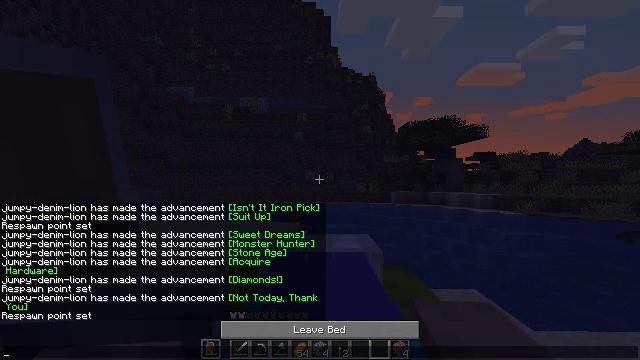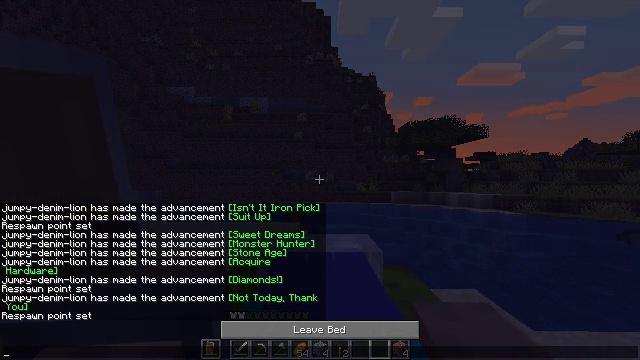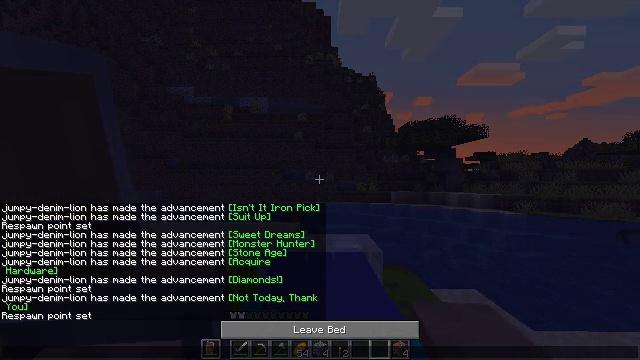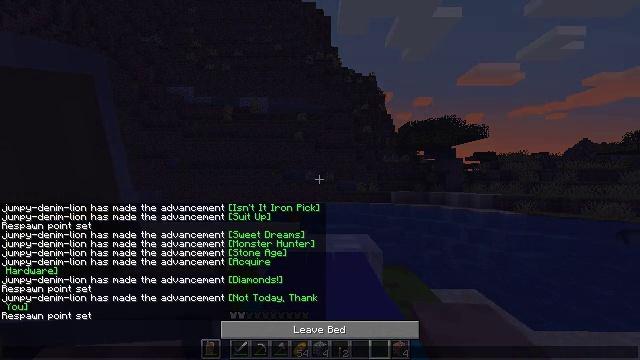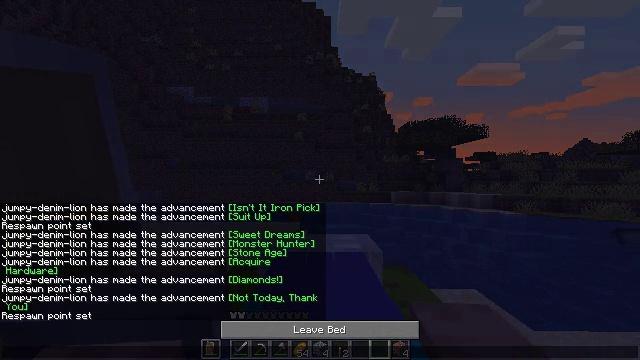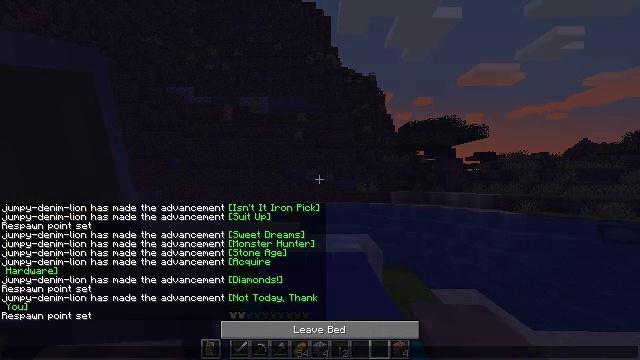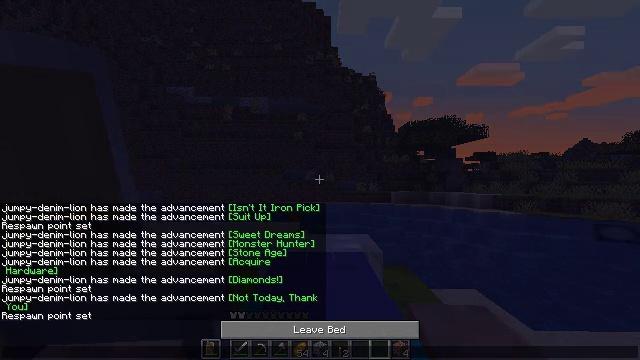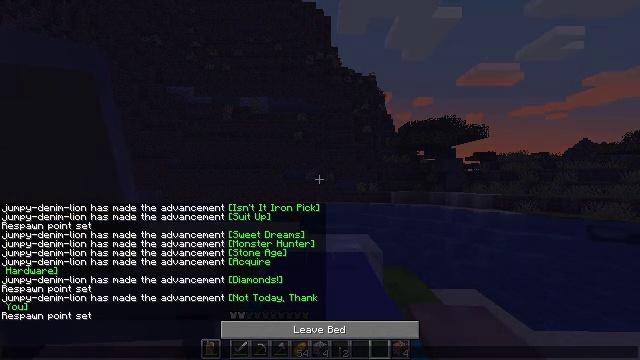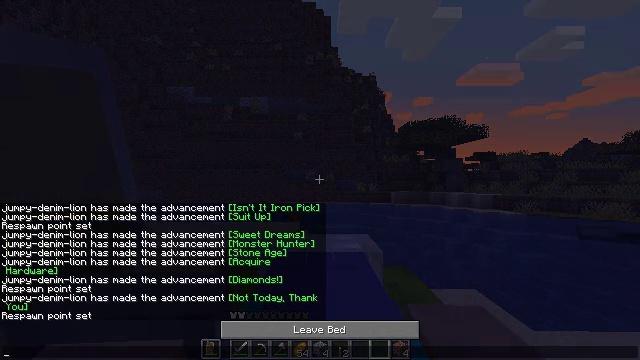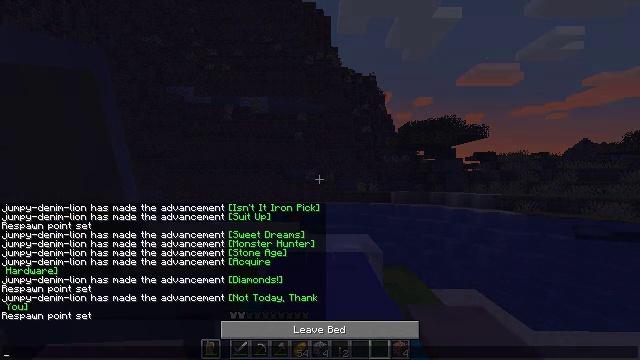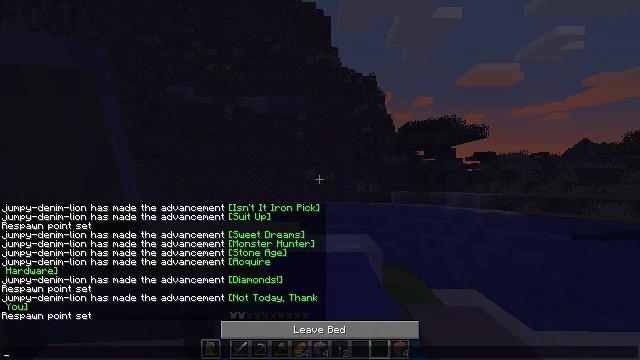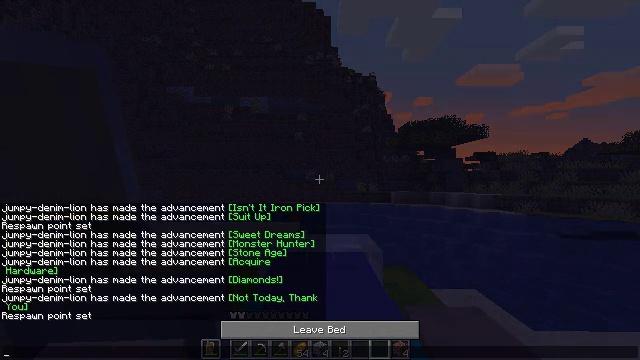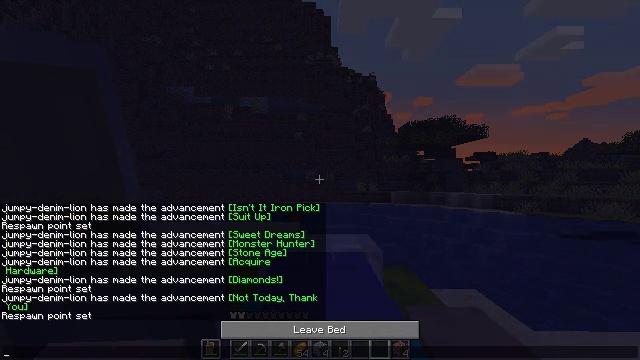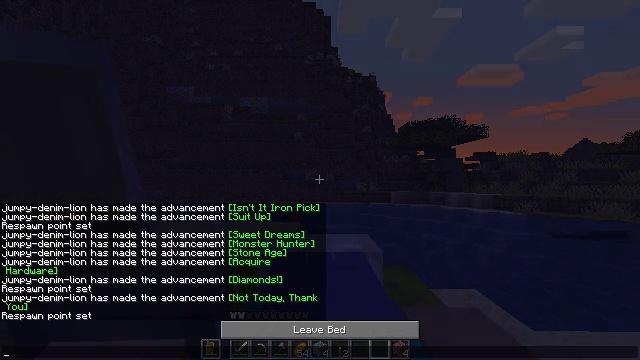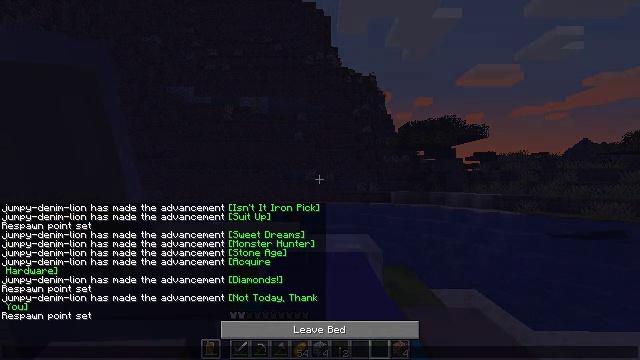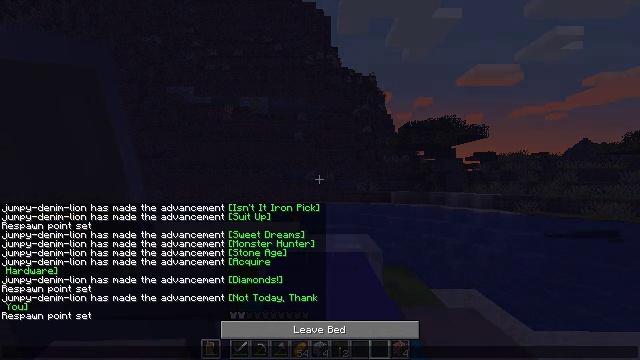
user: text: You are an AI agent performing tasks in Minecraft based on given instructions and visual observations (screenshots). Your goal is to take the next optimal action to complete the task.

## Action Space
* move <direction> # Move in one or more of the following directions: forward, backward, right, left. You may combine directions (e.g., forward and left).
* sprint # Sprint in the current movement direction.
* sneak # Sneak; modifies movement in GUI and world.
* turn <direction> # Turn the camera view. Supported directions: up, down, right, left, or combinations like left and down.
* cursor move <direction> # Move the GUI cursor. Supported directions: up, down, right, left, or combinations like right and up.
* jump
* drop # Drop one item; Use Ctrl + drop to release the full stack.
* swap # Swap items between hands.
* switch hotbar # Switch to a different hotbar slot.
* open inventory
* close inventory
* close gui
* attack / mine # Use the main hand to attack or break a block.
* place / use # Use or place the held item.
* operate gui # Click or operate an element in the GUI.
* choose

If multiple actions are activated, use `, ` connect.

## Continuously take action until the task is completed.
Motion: motion action
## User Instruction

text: Break the green bed to move it.
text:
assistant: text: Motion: no_op
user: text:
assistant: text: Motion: no_op
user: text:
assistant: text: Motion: no_op
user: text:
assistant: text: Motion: no_op
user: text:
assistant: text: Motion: no_op
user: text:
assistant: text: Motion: no_op
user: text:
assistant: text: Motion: no_op
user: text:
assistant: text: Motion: no_op
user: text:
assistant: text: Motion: no_op
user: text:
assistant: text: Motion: no_op
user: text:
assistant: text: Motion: no_op
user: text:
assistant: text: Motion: no_op
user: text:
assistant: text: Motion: no_op
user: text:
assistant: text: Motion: no_op
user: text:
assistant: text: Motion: no_op
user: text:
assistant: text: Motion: no_op
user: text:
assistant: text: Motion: no_op
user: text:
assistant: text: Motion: no_op
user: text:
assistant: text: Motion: no_op
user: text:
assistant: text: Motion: no_op
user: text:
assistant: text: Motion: no_op
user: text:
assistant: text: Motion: no_op
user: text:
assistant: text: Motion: no_op
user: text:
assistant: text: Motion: no_op
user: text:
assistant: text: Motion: no_op
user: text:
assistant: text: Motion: no_op
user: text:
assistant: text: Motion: no_op
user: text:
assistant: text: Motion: no_op
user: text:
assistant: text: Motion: no_op
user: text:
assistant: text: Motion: no_op